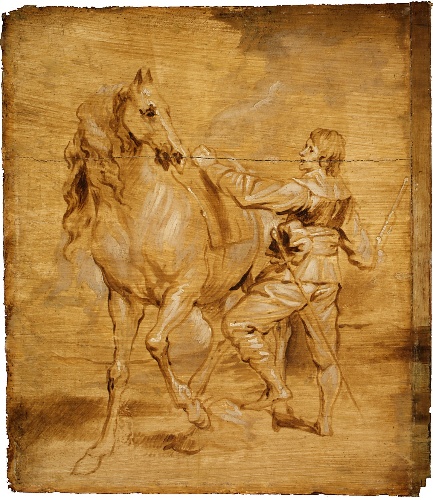
Title: A Man Mounting a Horse
Artist: Anthony van Dyck
Artist bio: Flemish, Antwerp 1599–1641 London
Date: ca. 1630
Object type: Painting, monochrome
Classification: Paintings
Medium: Oil on wood
Dimensions: 10 x 8 3/4 in. (25.4 x 22.2 cm)
Department: European Paintings
Credit line: Gift of Mr. and Mrs. Siegfried Bieber, 1949
Accession year: 1949
Repository: Metropolitan Museum of Art, New York, NY
Tags: Men|Horses